Field crop: tomato
Growth stage: 1
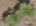
Species: solanum